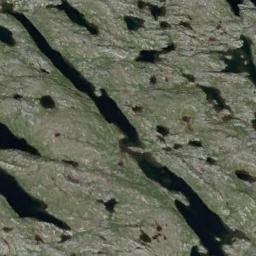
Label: wetland